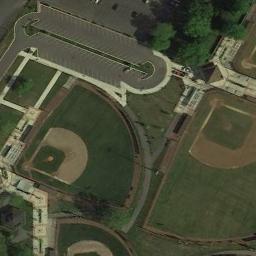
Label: baseball_diamond